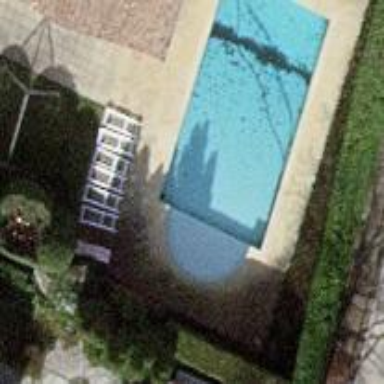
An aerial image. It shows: Swimming pool located in leisure land.